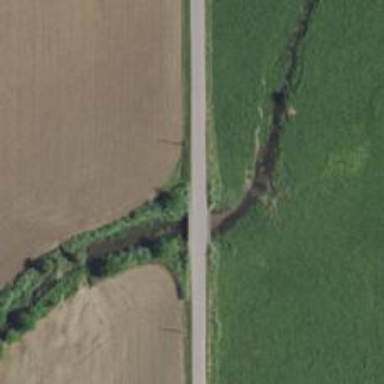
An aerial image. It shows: Unclassified road on bridge.